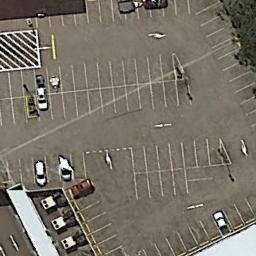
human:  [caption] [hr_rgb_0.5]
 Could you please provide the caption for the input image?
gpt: The parking lot has some parked cars but lots of parking spaces are still empty .

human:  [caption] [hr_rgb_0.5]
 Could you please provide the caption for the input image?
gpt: About a third of the parking spaces in the parking lot are occupied .

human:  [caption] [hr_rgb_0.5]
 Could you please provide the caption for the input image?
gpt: Several cars are on the parking lot .

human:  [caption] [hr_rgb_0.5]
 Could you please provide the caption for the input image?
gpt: There are some cars on the parking lot .

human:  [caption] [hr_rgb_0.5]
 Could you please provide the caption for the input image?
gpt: There are several cars and many empty space on the parking lot .